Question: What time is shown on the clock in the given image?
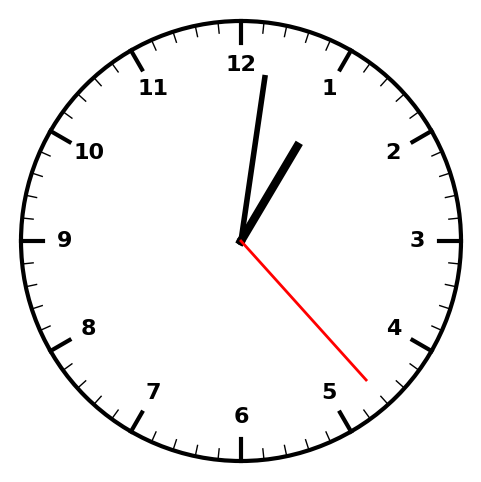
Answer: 01:01:23